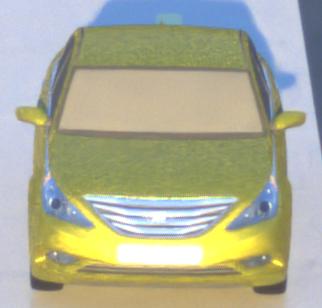
Make: Hyundai
Model: Sonata
Detailed model: Gen. 6 YF
Model produced from: 2009
Model produced until: 2016
Doors: 4
Color: yellow
Road condition: wet road
Daytime: sunrise or sunset
Contrast: medium contrast